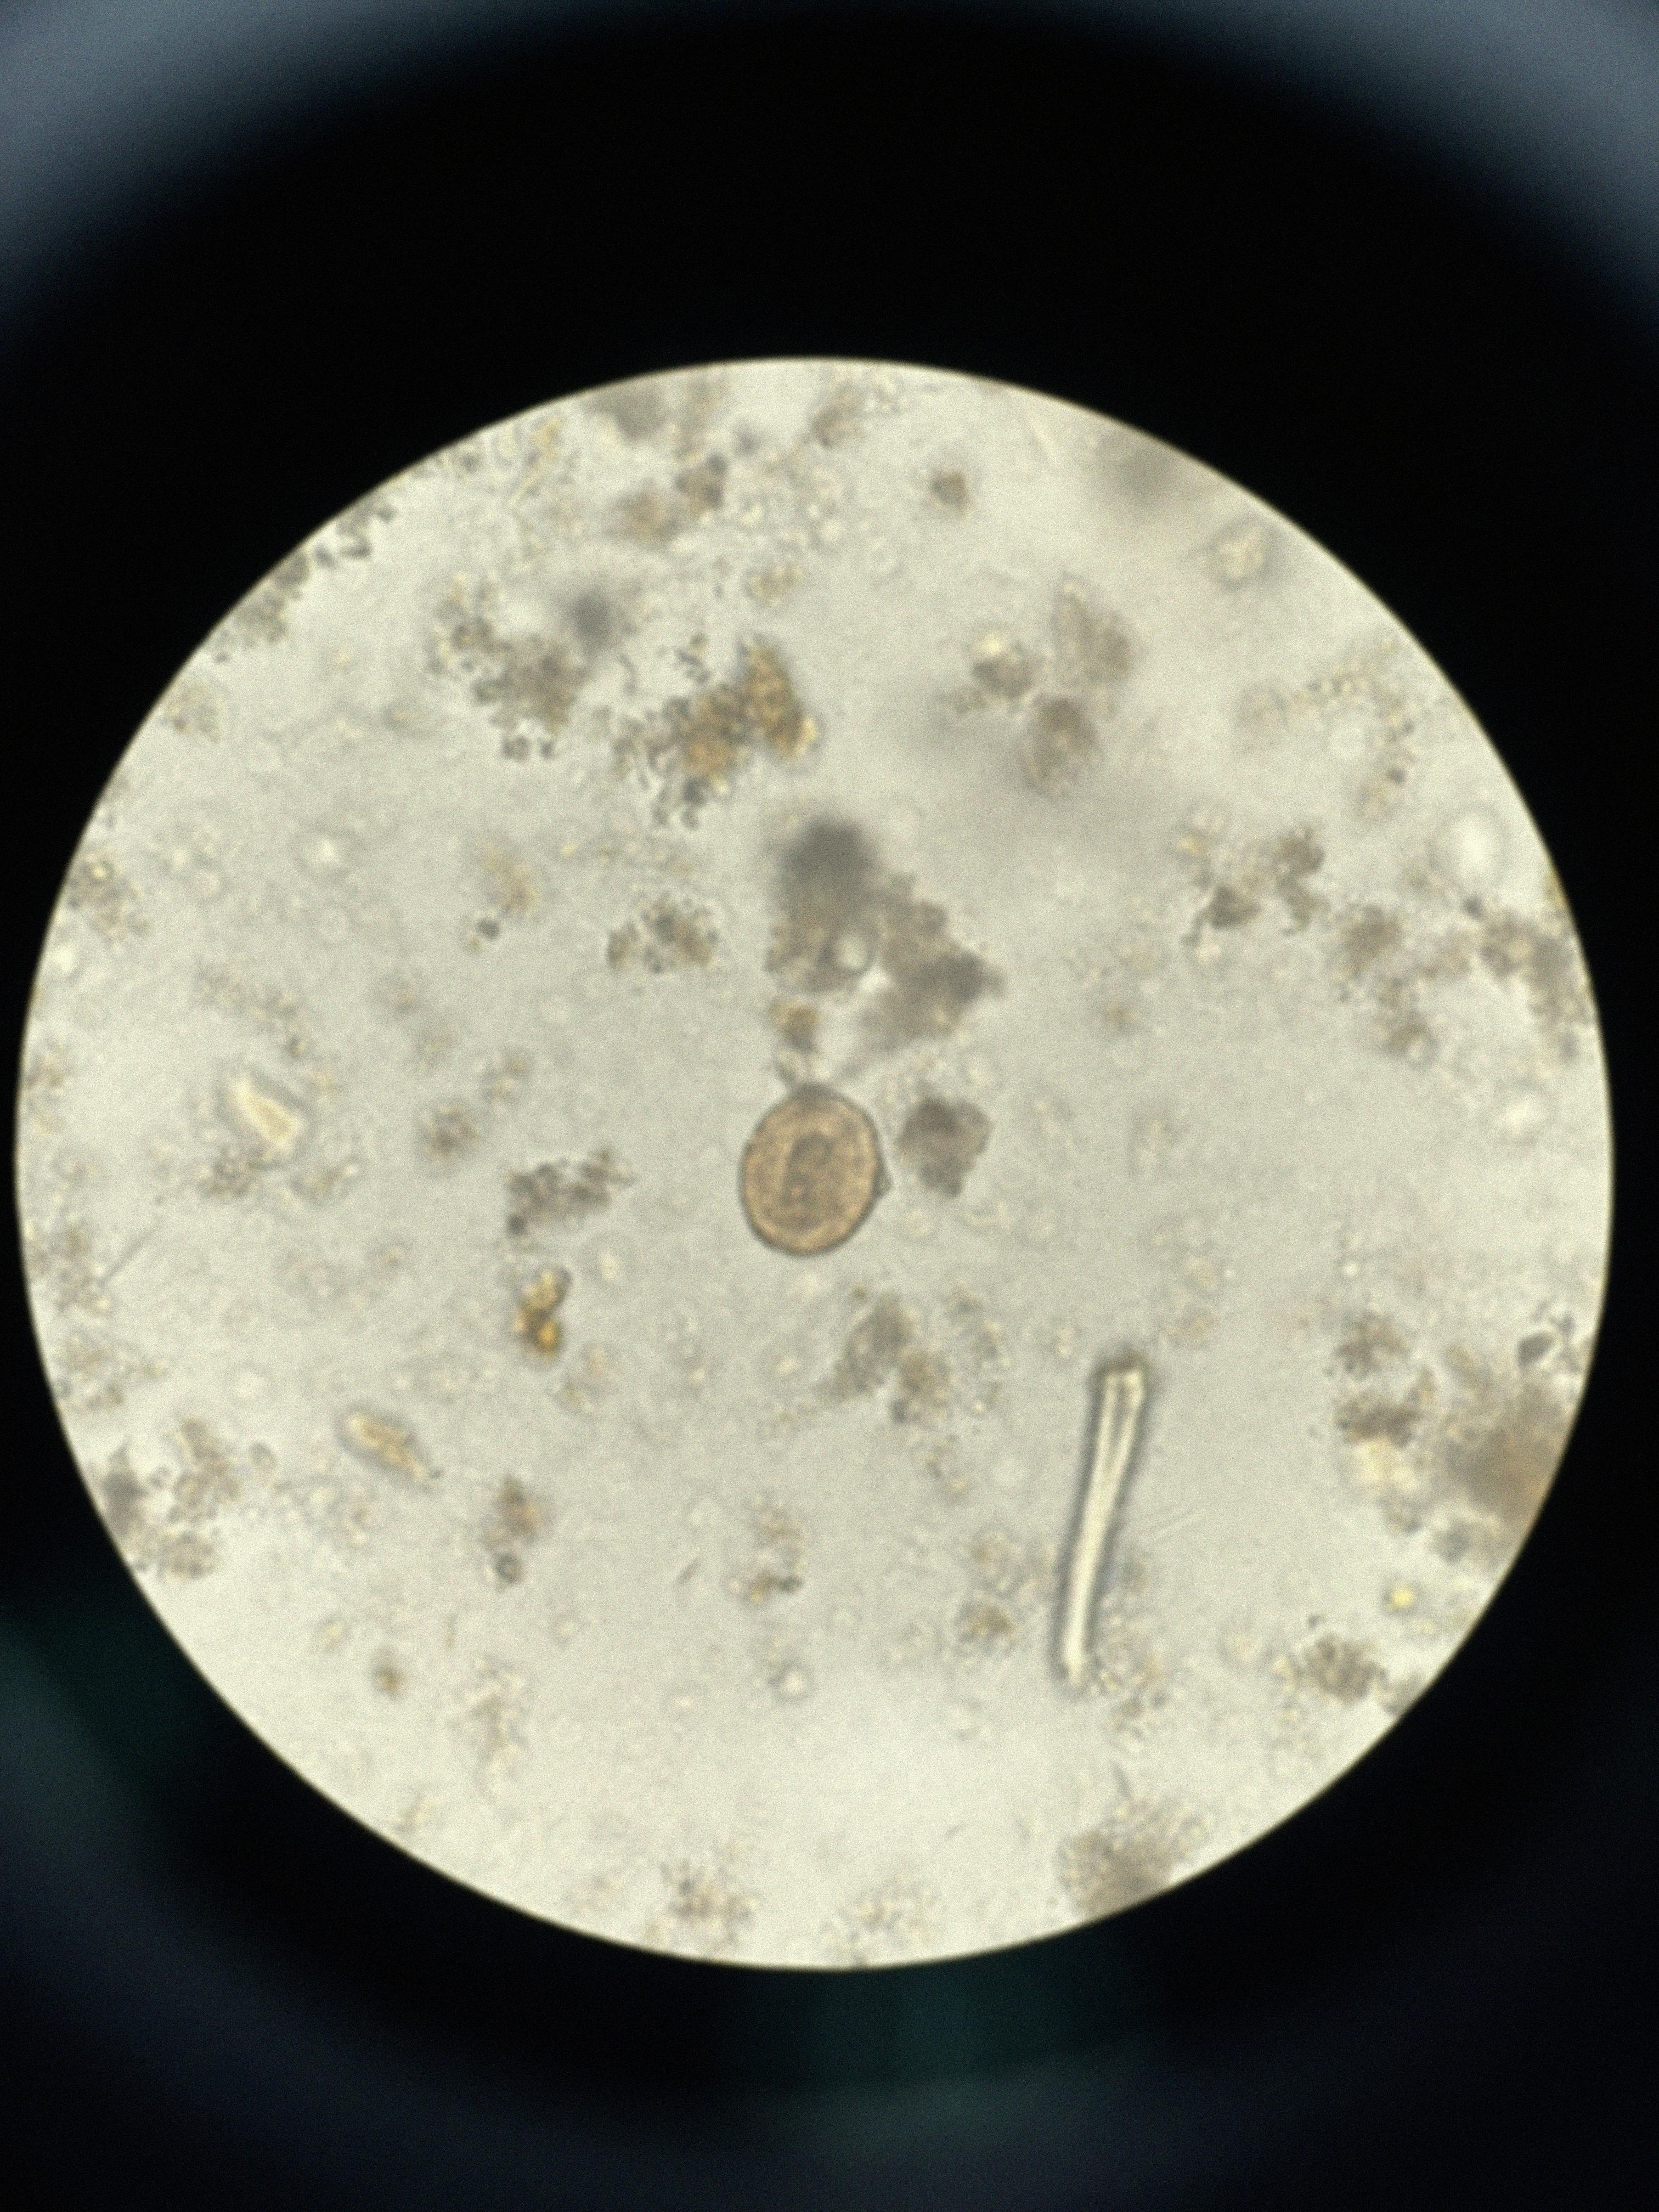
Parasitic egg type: Ascaris lumbricoides